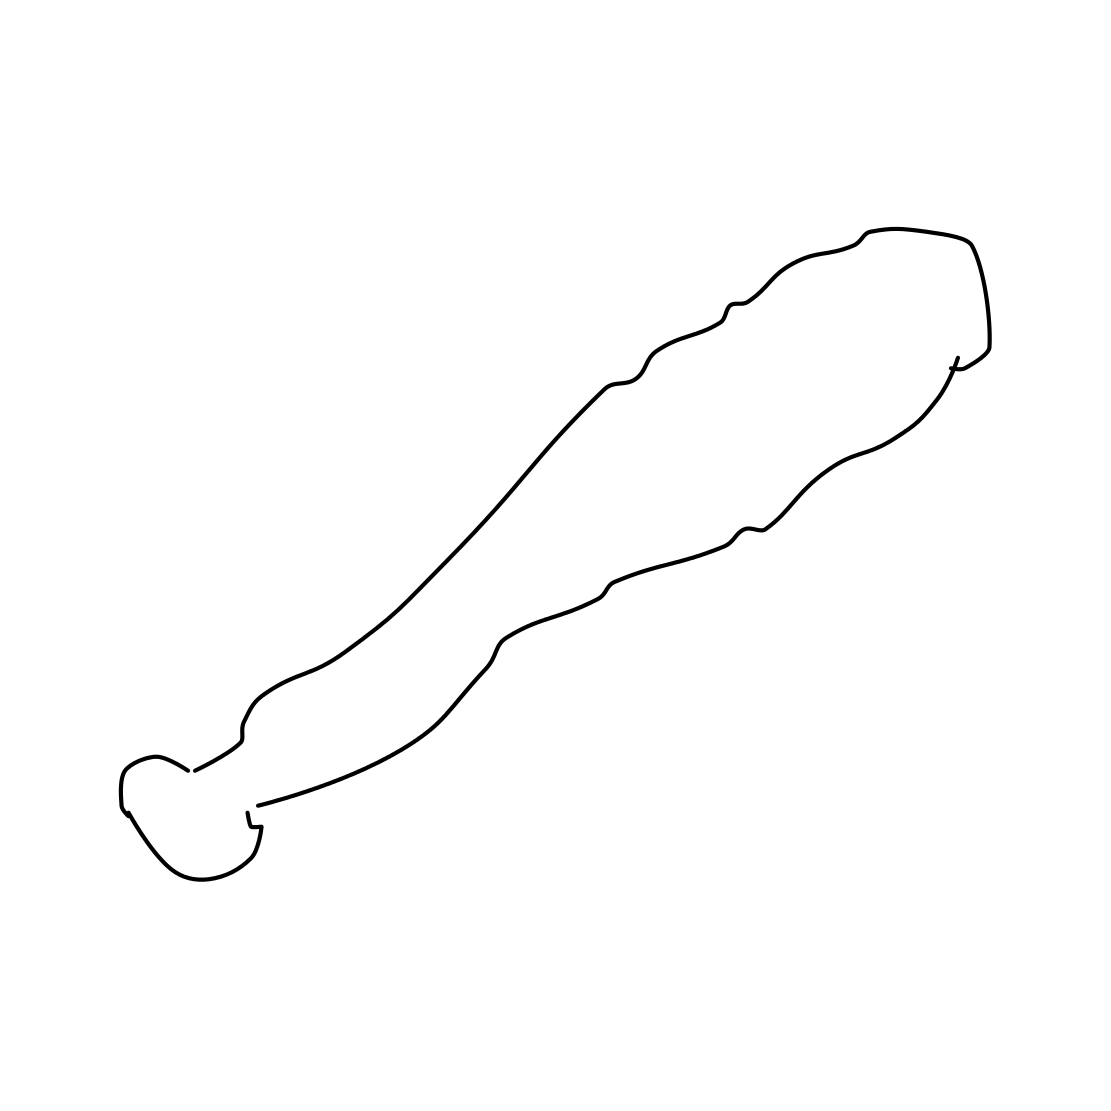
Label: baseball bat